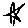
Label: star